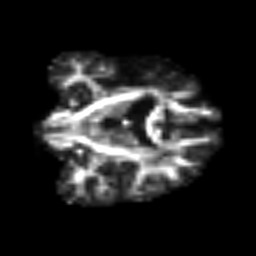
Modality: FA
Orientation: coronal
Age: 41
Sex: male
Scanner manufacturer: siemens
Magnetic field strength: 3 T
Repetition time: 3.2 s
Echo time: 0.081 s